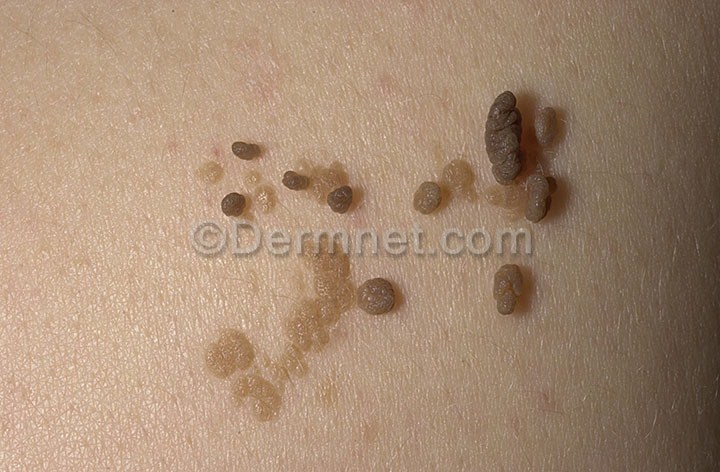
Disease: Seborrheic Keratoses and other Benign Tumors